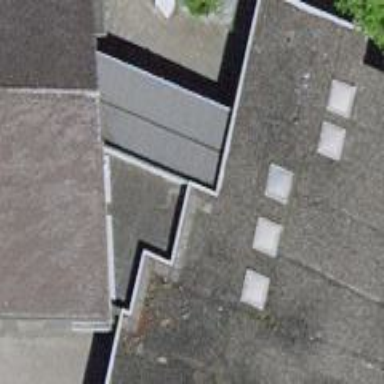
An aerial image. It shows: View of roof of building.